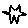
Label: star